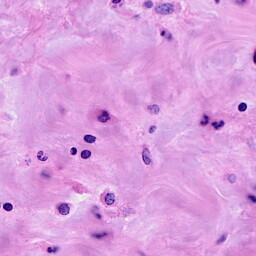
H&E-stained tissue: Breast